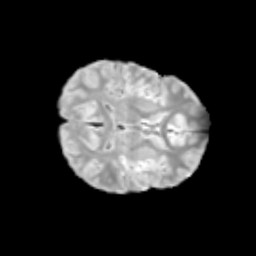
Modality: T2w
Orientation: axial
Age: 12
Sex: male
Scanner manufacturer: siemens
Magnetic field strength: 3 T
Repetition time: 3.8 s
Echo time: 0.07 s